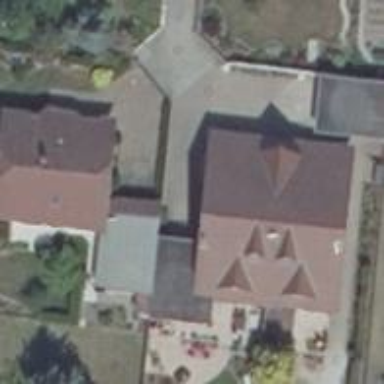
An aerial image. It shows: Gabled house with the roof oriented across.